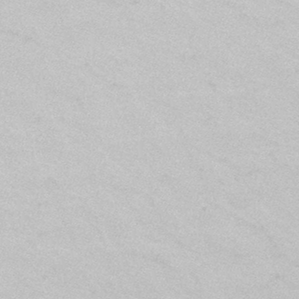
Label: frost